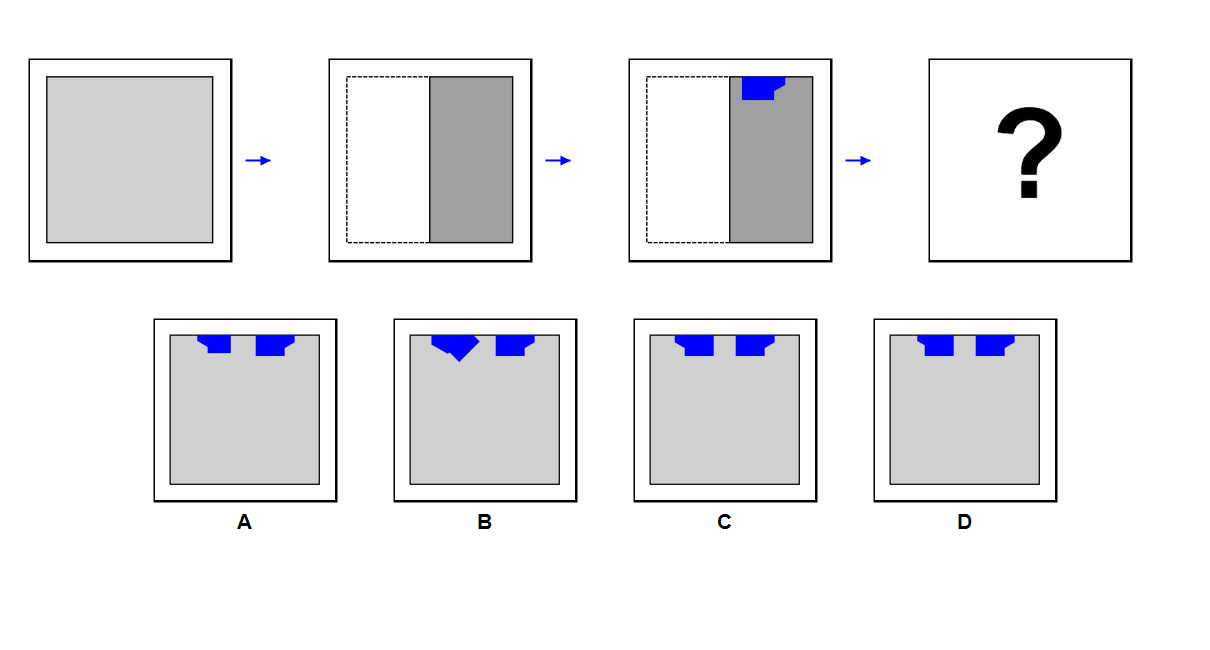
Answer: C